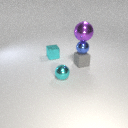
small gray rubber cube below small blue metal sphere